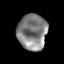
Tissue: prostate
Cell type: T cells
Senescence score: 0.3612
Nuclear area (px): 1035
Mean DAPI intensity: 129.495